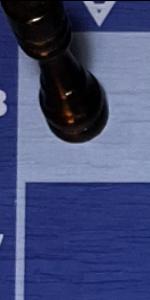
Label: Empty